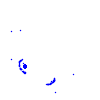
Particle: kaon